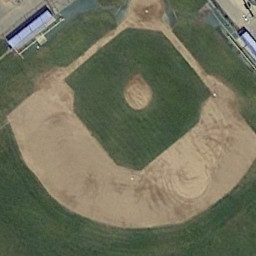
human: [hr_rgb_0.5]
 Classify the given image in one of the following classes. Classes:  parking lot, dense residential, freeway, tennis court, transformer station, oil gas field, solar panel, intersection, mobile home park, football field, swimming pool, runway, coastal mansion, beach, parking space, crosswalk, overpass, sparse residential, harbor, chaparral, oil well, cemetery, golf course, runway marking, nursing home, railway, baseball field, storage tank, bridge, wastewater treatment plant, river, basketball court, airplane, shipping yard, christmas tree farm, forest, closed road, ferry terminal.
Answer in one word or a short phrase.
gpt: baseball field